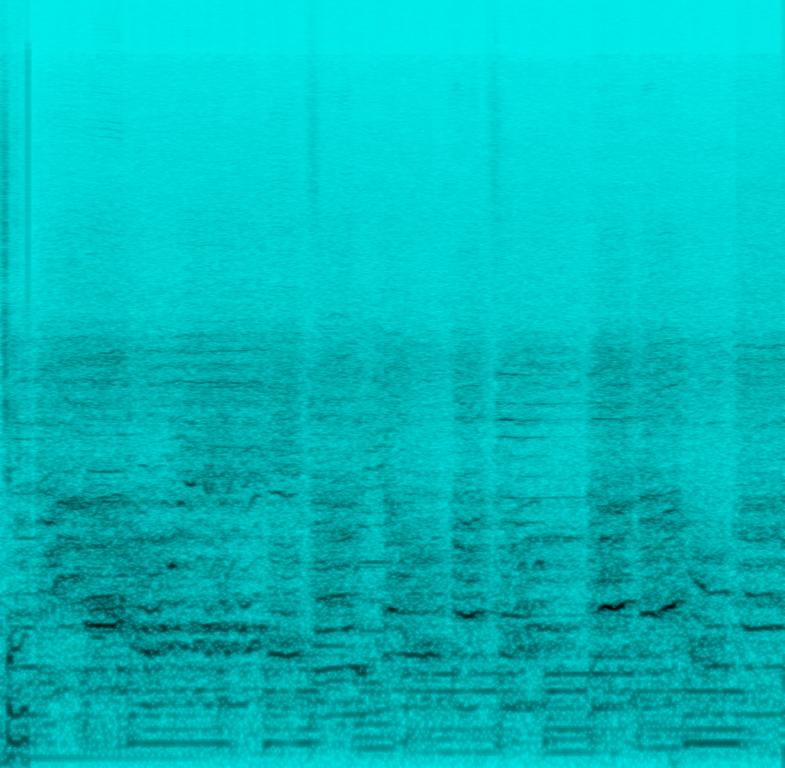
This is Samoan folk music. There is a choir singing melodically with male and female voices mixed. The electric guitar is playing a simple tune in the melodic background.